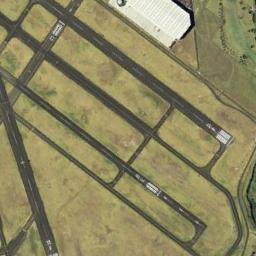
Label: airport